Question: I am puzzled by following situation: issuing of range locks surprisingly stops when exceeded some number of rows in accessed table.
Brief description: There is one table with unique clustered index; except PK table contains not unique column. We trying to select all values from this table with serializable (it doesn't happens with repeatable read IL) isolation level. Everything is going as expected (as msdn says: the number of RangeS-S locks held is n+1, where n is the number of rows that satisfy the query.) until some number of rows limit is exceeded.
I think it will be better to example provide code:
'''
if (exists (select * from information_schema.tables where table_name = 'T'))
drop table T
create table T
(
id int not null,
val int not null
primary key (id)
)
declare @numOfRow int = 10000 -- after 6232 range locks doesn't issued
begin tran
declare @i int = 0
while @i < @numOfRow
begin
insert into T
values (@i, @i)
set @i = @i + 1
end
commit
--set transaction isolation level repeatable read
set transaction isolation level serializable
begin tran
select *
from T -- with (holdlock)
select *
from sys.dm_tran_locks
where request_session_id = @@SPID
commit
'''
For me if I set '@numOfRow' equals to 6233 and greater no range lock will be issued.
'''
@@VERSION = Microsoft SQL Server 2008 (RTM) - 10.0.1600.22 (X64) Jul 9 2008 14:17:44 Copyright (c) <PHONE> Microsoft Corporation Enterprise Edition (64-bit) on Windows NT 6.1 <X64> (Build 7601: Service Pack 1)
'''

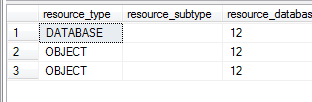
Answer: It does acquire range locks.
Because each lock consumes memory <URL> can kick in though typically at some point after 5,000 locks are acquired.
Lock escalation results in fewer locks at a less granular level.
To see this you can add 'dbcc traceon(1200,3604,-1)'

Remember to turn the flags off again with 'dbcc traceoff(1200,3604,-1)'